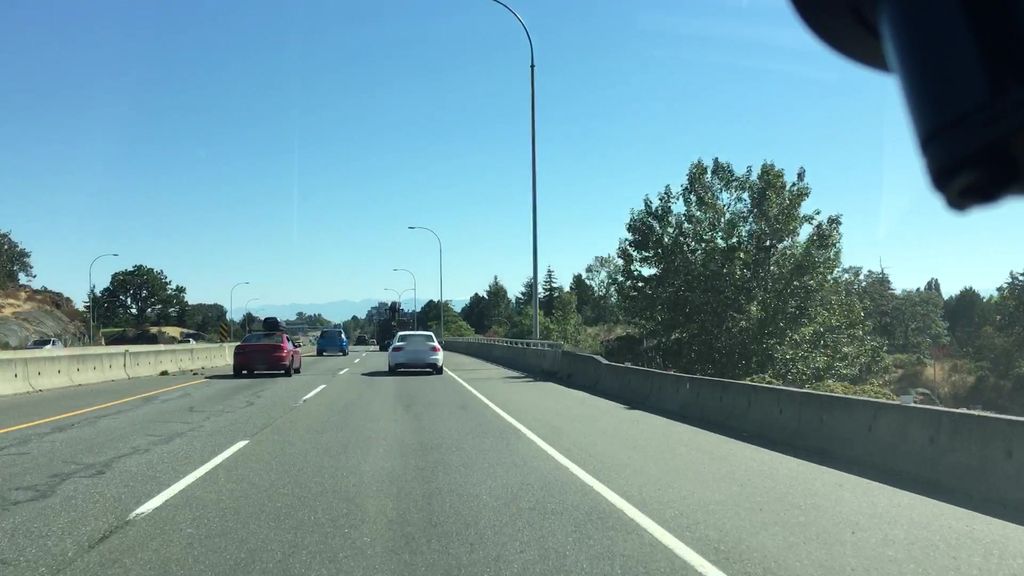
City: victoria